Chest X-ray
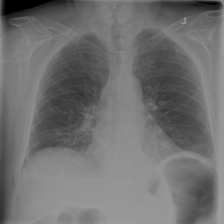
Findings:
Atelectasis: negative
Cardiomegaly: negative
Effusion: positive
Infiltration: negative
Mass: negative
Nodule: negative
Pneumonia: negative
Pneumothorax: negative
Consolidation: negative
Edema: negative
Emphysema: negative
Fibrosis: negative
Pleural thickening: negative
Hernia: negative